Question: My layout:
'''
<?xml version="1.0" encoding="utf-8"?>
<ScrollView
xmlns:android="http://schemas.android.com/apk/res/android"
android:id="@+id/scrollView1"
android:layout_width="fill_parent"
android:layout_height="fill_parent" >
<LinearLayout
android:layout_width="match_parent"
android:layout_height="wrap_content"
android:orientation="vertical"
android:background="@color/skyblue" >
<TextView
android:id="@+id/tvPlaceHeader"
android:layout_width="wrap_content"
android:layout_height="wrap_content"
android:text="@string/places"
android:layout_margin="10dp"
android:layout_gravity="center"
android:textAppearance="?android:attr/textAppearanceLarge" />
<ImageView
android:contentDescription="@string/search"
android:id="@+id/ivPlace"
android:layout_gravity="center"
android:layout_width="wrap_content"
android:layout_height="wrap_content"
android:src="@drawable/logo" />
<TextView
android:contentDescription="@string/search"
android:id="@+id/tvTrivia"
android:textSize="14sp"
android:textStyle="bold"
android:layout_margin="10dp"
android:layout_width="fill_parent"
android:layout_height="wrap_content"
android:text="@string/search" />
</LinearLayout>
</ScrollView>
'''
The screenshot:

My question is, why is it not covering the whole layout? I mean it has a white space below but I declared in my xml to have its background color as blue.
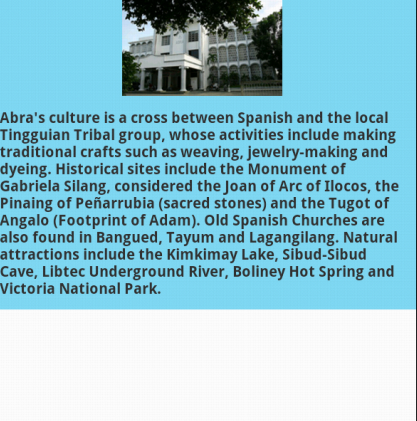
Answer: Remove this line from LinearLayout and write in ScrollView
'''
<ScrollView
xmlns:android="http://schemas.android.com/apk/res/android"
android:id="@+id/scrollView1"
android:layout_width="fill_parent"
android:layout_height="fill_parent"
android:background="@color/skyblue"
>
'''